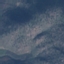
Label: HerbaceousVegetation